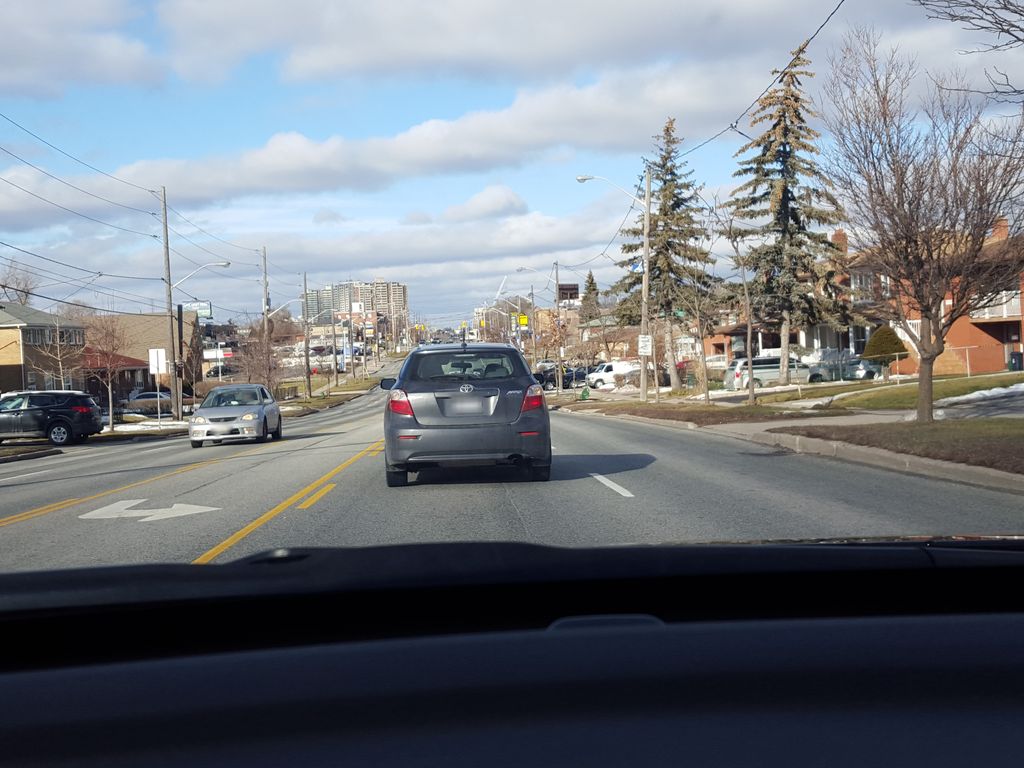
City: toronto